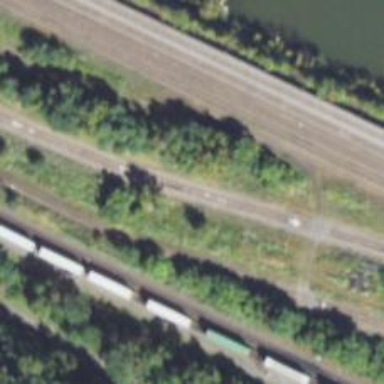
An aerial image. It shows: Railway siding for service.